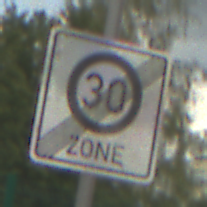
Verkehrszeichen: EndeZone30
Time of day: MorningAfternoon
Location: Outdoor (Suburban)
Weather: PartlyCloudy
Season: NotSpecified
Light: Natural